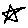
Label: star